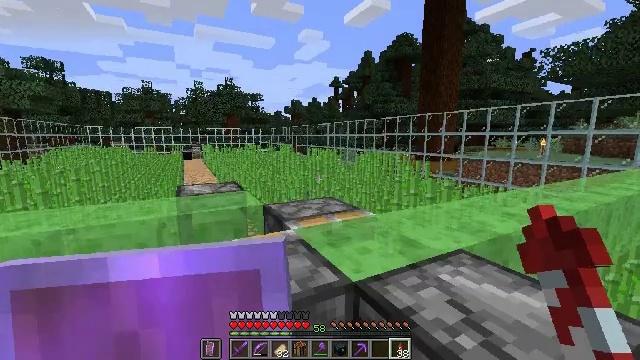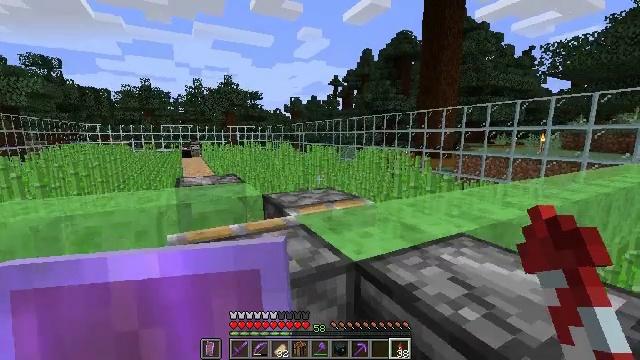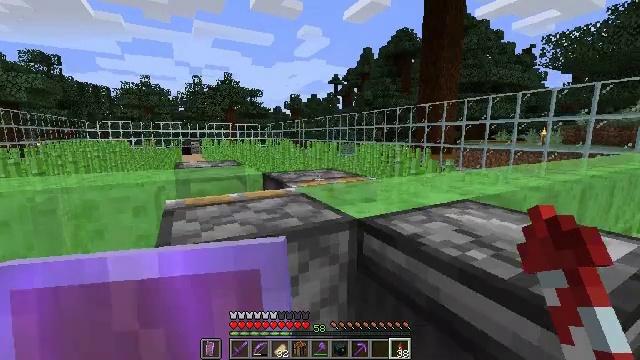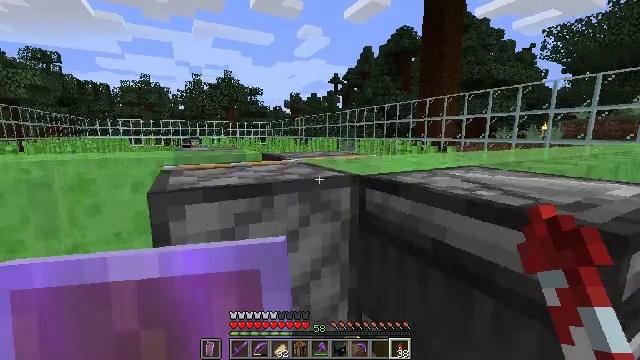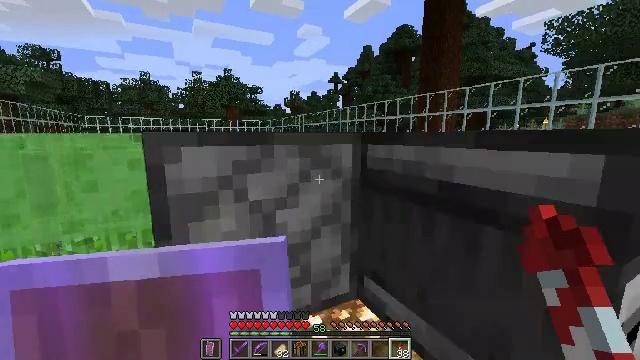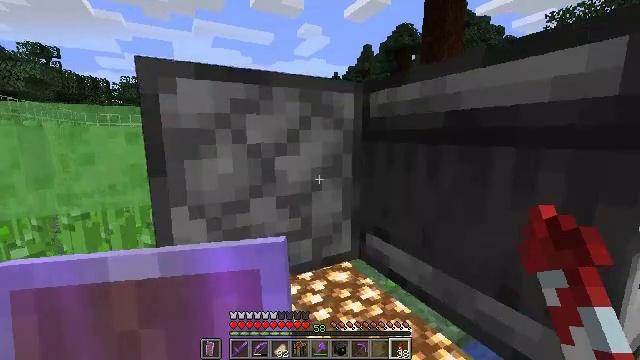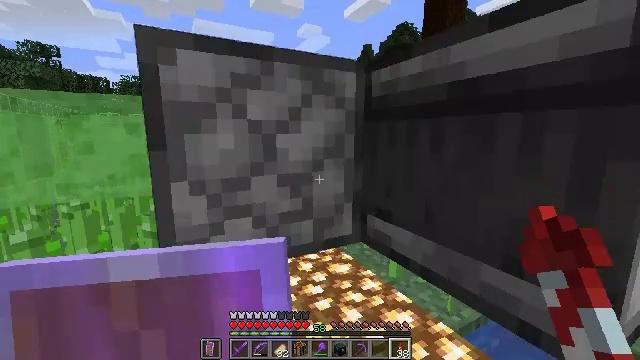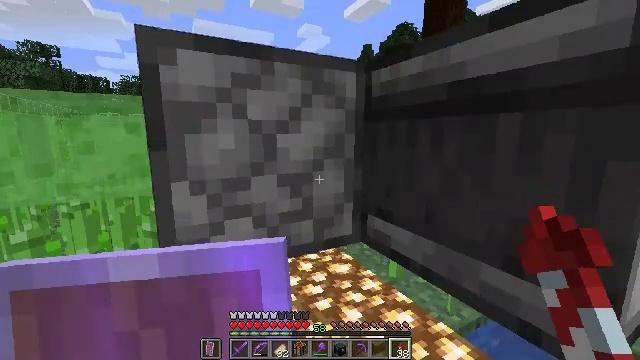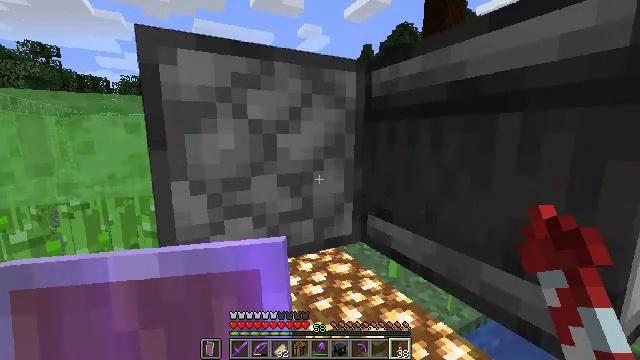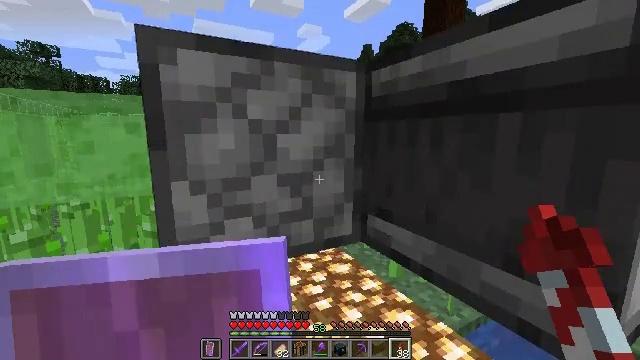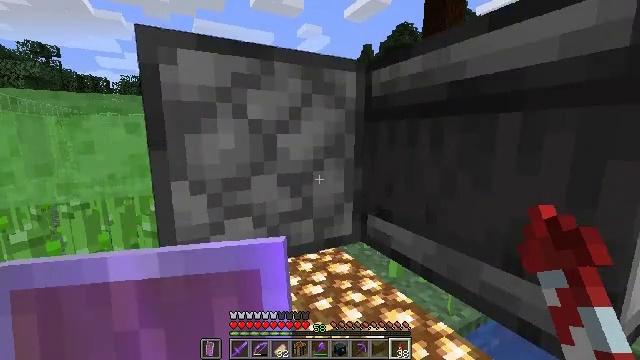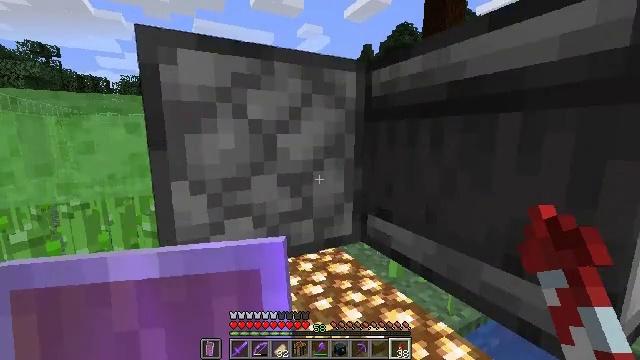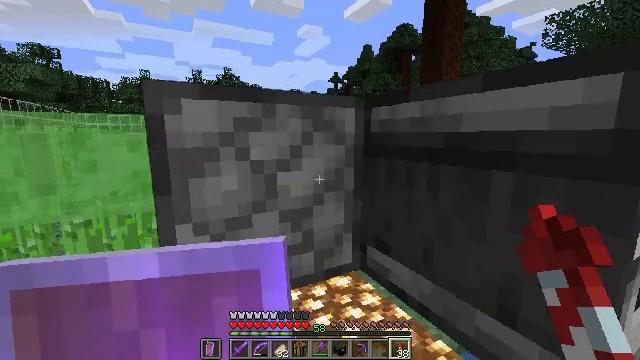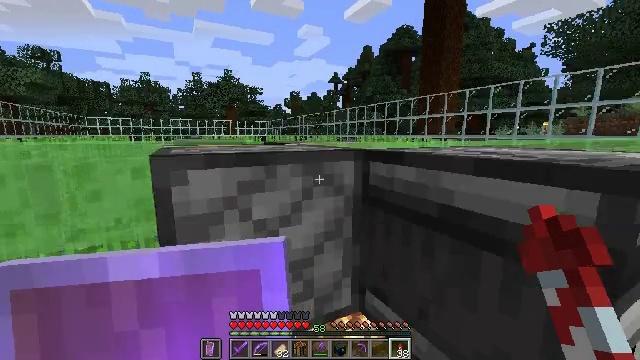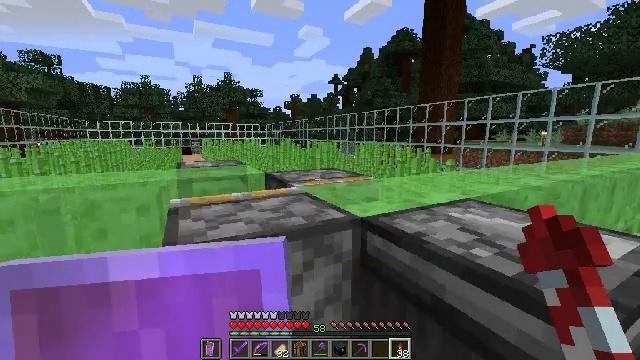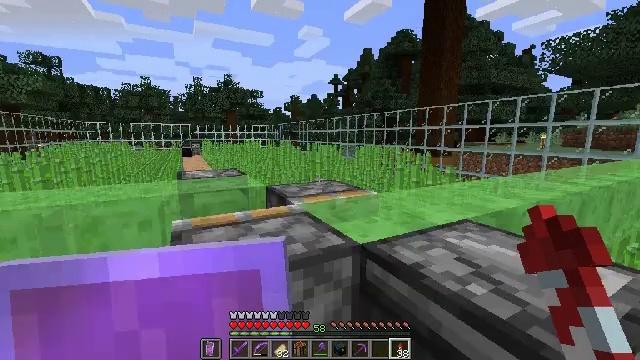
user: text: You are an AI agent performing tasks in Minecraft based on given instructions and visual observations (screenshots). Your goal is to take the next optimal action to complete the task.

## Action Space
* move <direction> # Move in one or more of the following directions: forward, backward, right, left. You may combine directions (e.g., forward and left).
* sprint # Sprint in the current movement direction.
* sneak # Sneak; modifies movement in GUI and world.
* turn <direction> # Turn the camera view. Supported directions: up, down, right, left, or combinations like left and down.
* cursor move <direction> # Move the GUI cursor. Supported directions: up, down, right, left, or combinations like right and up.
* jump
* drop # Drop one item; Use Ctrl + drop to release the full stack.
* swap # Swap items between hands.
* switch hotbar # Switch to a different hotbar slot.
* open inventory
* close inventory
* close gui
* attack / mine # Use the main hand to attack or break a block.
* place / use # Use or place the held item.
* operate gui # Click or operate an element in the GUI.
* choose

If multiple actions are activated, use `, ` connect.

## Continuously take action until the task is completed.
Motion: motion action
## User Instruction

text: Break the slime block to collect it.
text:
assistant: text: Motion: jump
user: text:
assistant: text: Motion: jump
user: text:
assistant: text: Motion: jump
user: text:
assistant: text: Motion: jump
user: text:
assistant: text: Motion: no_op
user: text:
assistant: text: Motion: no_op
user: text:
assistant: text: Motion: no_op
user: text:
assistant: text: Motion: no_op
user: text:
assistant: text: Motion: no_op
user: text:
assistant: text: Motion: no_op
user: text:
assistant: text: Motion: no_op
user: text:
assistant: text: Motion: jump
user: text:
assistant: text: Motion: jump
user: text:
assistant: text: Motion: jump
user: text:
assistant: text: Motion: jump
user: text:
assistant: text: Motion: jump
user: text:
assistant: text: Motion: jump
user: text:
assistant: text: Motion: jump
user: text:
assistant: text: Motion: jump
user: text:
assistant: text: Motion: jump
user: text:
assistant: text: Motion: jump
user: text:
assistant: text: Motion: jump
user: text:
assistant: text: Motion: jump
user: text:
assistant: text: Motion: jump
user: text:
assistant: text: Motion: no_op
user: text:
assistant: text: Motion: no_op
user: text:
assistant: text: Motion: no_op
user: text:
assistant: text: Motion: no_op
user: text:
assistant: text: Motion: no_op
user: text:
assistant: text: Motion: no_op